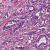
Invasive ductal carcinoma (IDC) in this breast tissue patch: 1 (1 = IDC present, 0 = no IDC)